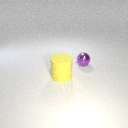
small purple metal sphere to the right of large yellow rubber cylinder